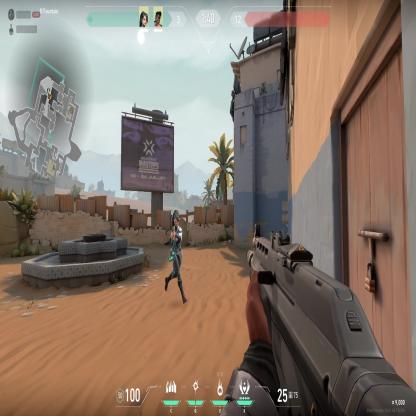
Label: teammate